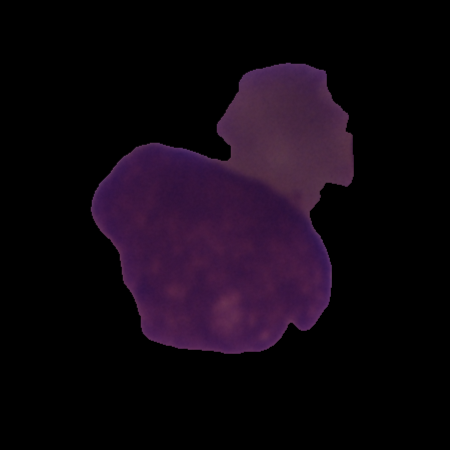
Label: cancer